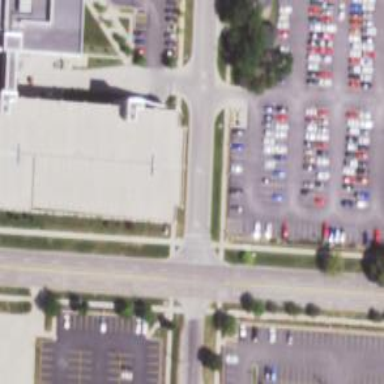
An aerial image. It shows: Solid stop line on the road marking.